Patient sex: M
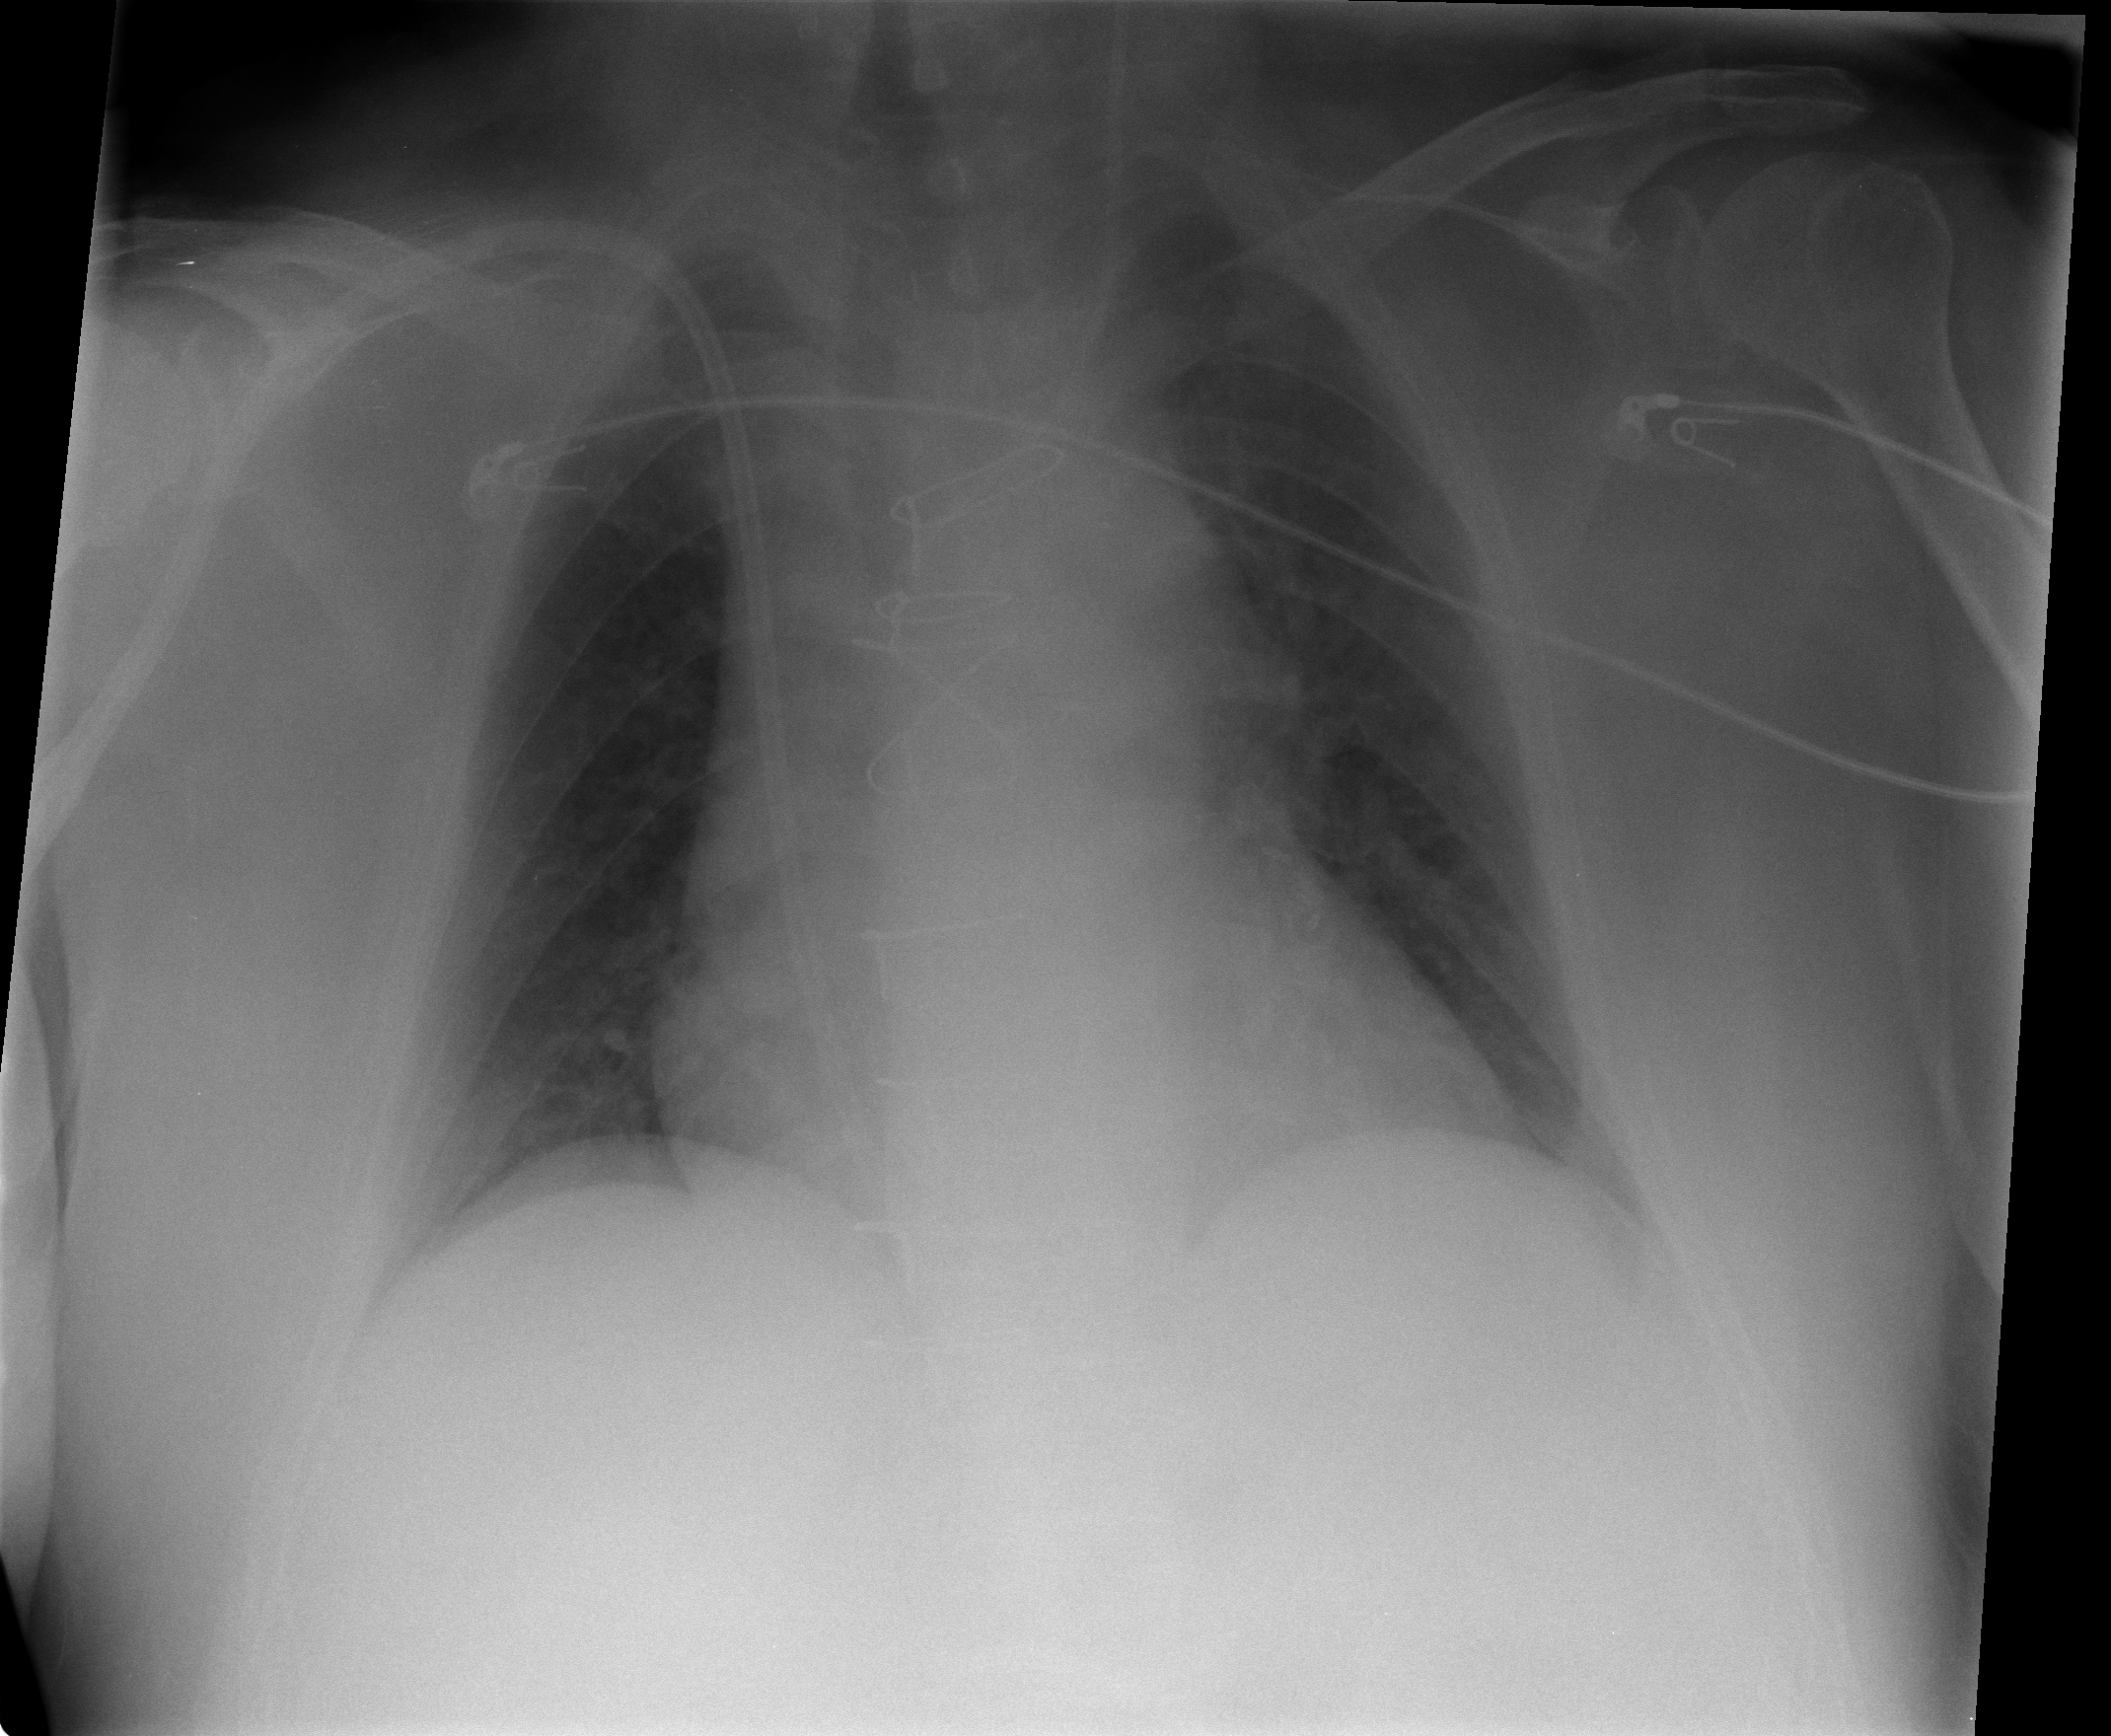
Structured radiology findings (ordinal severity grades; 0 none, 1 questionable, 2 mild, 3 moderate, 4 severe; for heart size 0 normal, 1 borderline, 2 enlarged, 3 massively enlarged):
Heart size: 1
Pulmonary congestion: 2
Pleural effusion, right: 0
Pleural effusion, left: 0
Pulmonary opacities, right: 0
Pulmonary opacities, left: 0
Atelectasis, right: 0
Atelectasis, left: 0